Question: Here is a screenshot of my 'JFrame'. This will be the main window to my application.

So the problem is that all the buttons are inline with each other, whereas I want them to be one under the other i.e. 'Add Contact' under 'Show Contacts'.
So how can I do that?
Here is my code for the 'JFrame'.
'''
public class CRUDFrame extends JFrame {
public CRUDFrame(){
super("AppCRUD");
setLayout(new FlowLayout());
JButton button1, button2, button3, button4;
button1 = new JButton(" Show Contacts ");
button2 = new JButton(" Add Contact ");
button3 = new JButton(" Update Number in a Contact ");
button4 = new JButton(" Delete a Contact ");
add(button1);
add(button2);
add(button3);
add(button4);
}
}
'
'''
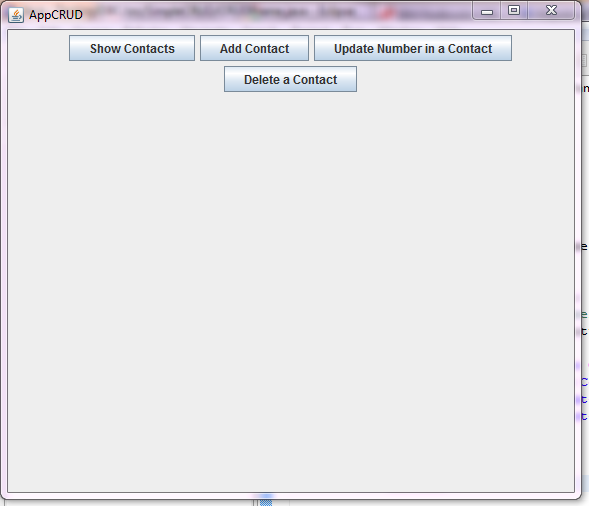
Answer: There have been some good answers centered around 'use a layout'. This example espouses the same advice, but also introduces the concept of nesting one layout within another. E.G. the 'JPanel' containing the 'JButton's has a 'GridLayout'. That panel is placed in the 'NORTH' of a panel that is then added to the 'WEST' of the main 'gui' panel.
The other components are added in order to show how the column of buttons go together with other components in the main user interface.
### Contact.java
'''
import java.awt.*;
import javax.swing.*;
import javax.swing.border.*;
class Contact {
public static void main(String[] args) {
Runnable r = new Runnable() {
public void run() {
JPanel gui = new JPanel(new BorderLayout(5,5));
gui.setBorder( new EmptyBorder(3,3,3,3) );
JPanel controls = new JPanel( new BorderLayout(5,5) );
JPanel buttons = new JPanel(new GridLayout(0,1,4,4));
buttons.add( new JButton("Show") );
buttons.add( new JButton("Add") );
buttons.add( new JButton("Update Number") );
buttons.add( new JButton("Delete") );
buttons.setBorder( new TitledBorder("Contact") );
controls.add( buttons, BorderLayout.NORTH );
controls.add(new JScrollPane(new JTree()), BorderLayout.CENTER);
gui.add(controls, BorderLayout.WEST);
gui.add(new JTextArea("CardLayout for CRUD components.",10,30));
gui.add(new JLabel("Output label.."), BorderLayout.SOUTH);
JToolBar toolbar = new JToolBar();
toolbar.add(new JCheckBox("Auto save", true));
toolbar.add(new JCheckBox("Always On Top"));
gui.add(toolbar, BorderLayout.NORTH);
JOptionPane.showMessageDialog(null, gui);
}
};
SwingUtilities.invokeLater(r);
}
}
'''
### Screenshot